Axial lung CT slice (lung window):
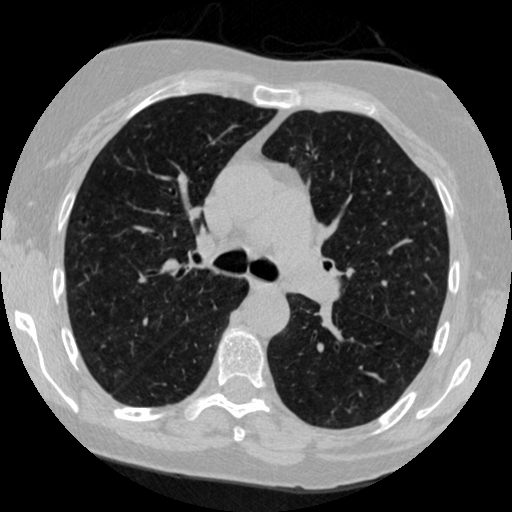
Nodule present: no